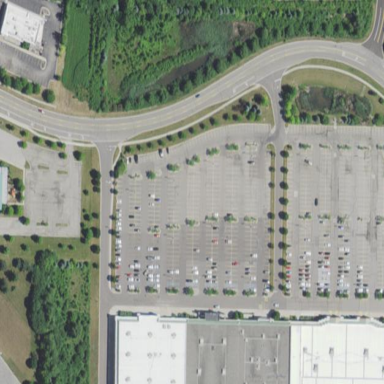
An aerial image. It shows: Retail area.